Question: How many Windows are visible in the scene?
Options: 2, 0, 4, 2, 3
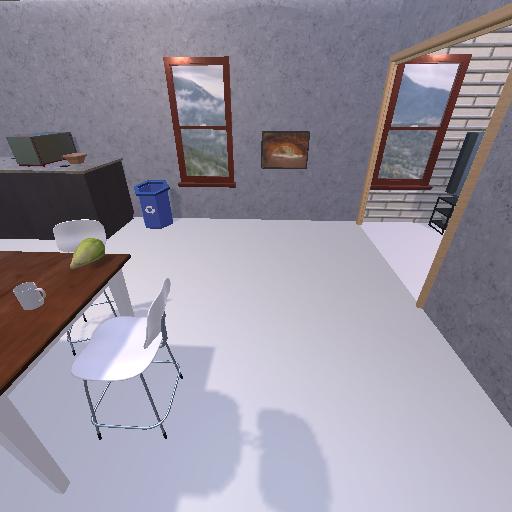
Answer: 2